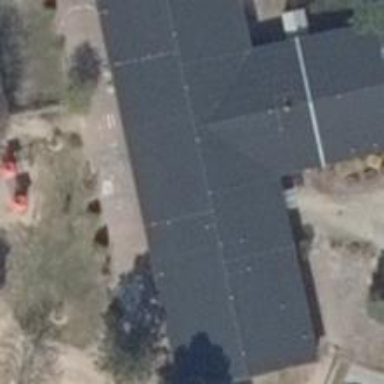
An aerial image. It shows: Kindergarten.